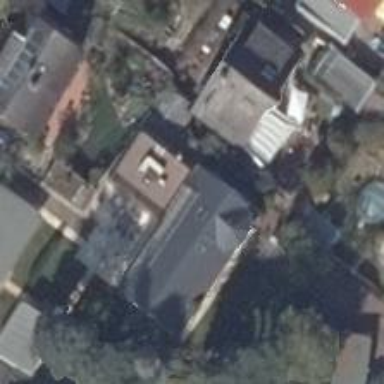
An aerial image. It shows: Semidetached house with gabled roof.